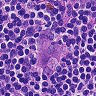
Metastatic tissue present: yes